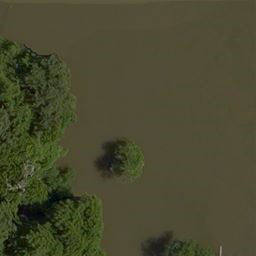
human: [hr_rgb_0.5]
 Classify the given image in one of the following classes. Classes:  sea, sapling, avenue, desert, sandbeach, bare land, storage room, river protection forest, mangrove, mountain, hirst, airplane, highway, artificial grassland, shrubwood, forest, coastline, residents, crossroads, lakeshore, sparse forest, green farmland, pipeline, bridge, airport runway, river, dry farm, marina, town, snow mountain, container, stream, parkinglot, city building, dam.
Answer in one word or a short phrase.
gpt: river protection forest